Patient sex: M
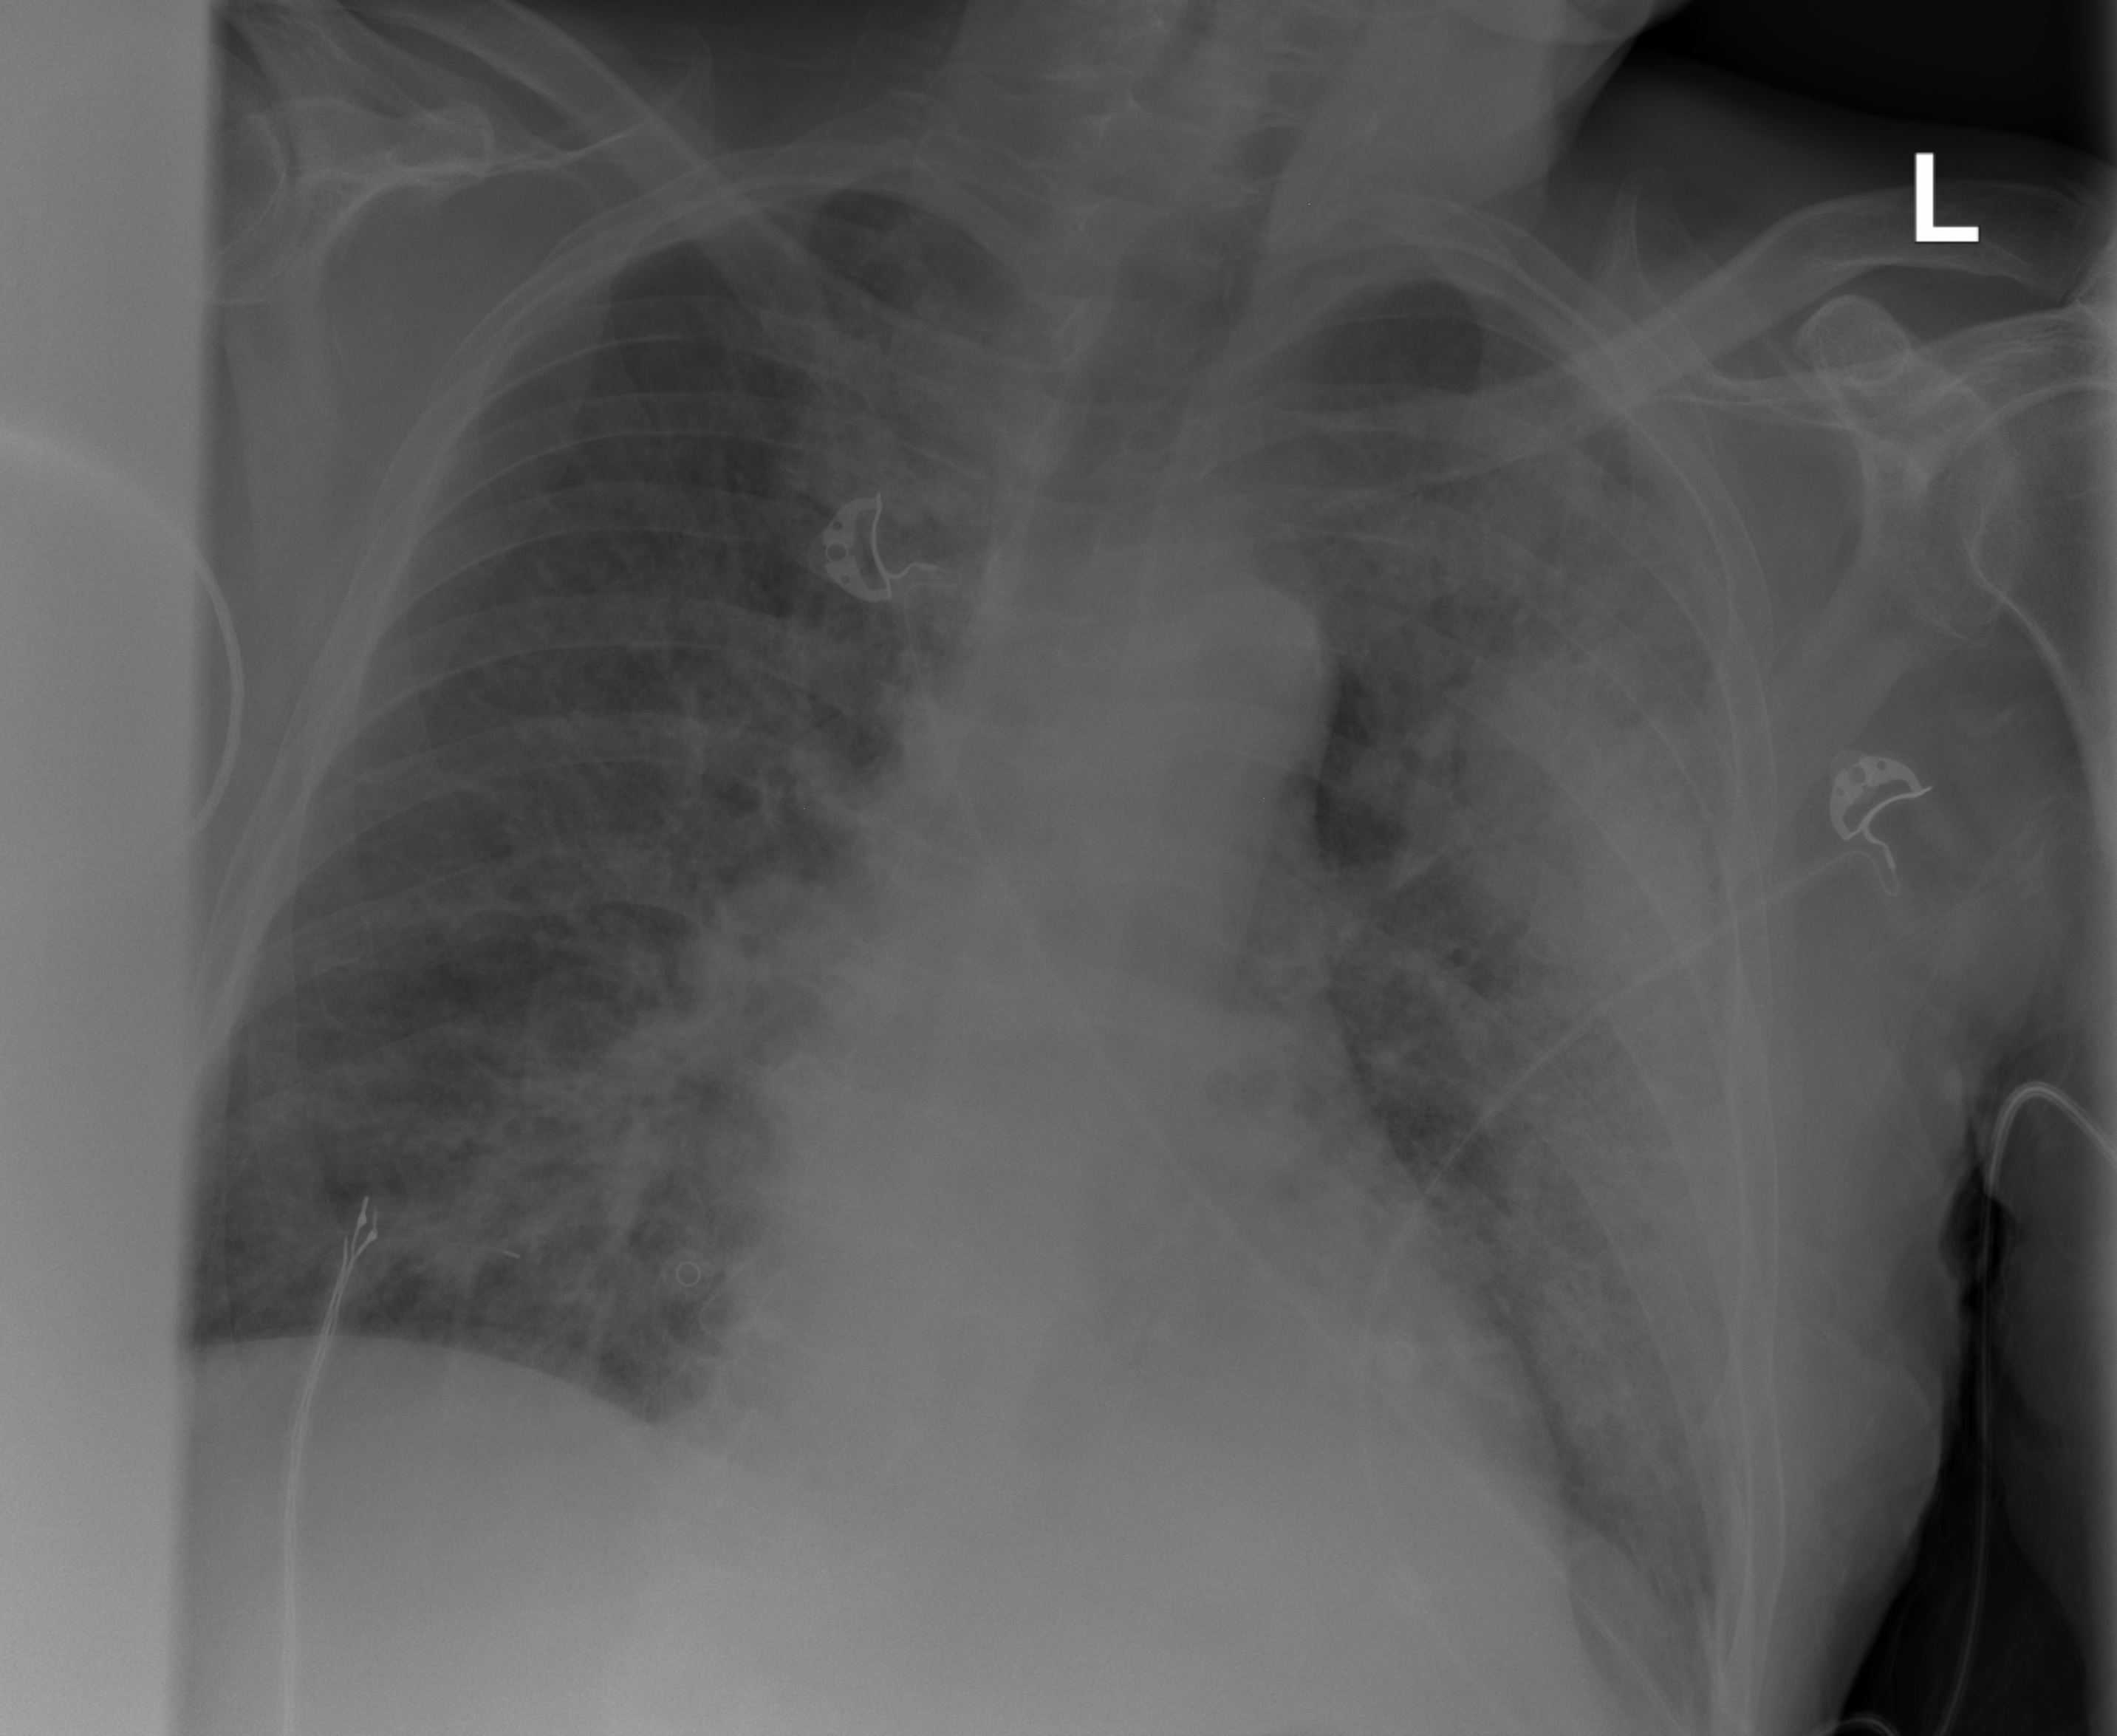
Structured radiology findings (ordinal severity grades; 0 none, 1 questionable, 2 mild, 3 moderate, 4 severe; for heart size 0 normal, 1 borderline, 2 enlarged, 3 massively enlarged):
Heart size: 1
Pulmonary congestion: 2
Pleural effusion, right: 0
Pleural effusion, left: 2
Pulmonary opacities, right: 0
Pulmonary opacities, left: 3
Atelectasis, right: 0
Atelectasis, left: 0